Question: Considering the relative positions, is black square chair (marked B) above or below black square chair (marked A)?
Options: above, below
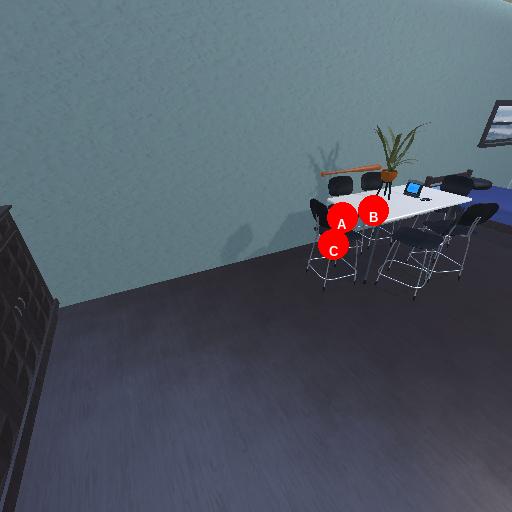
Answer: above